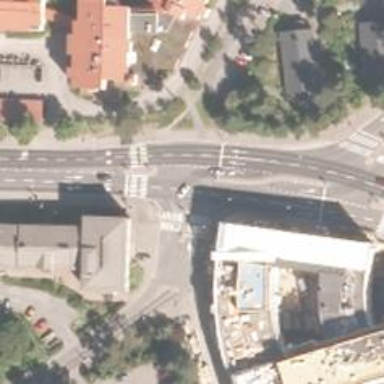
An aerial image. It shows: Secondary road with separate asphalt sidewalks and cycleway.